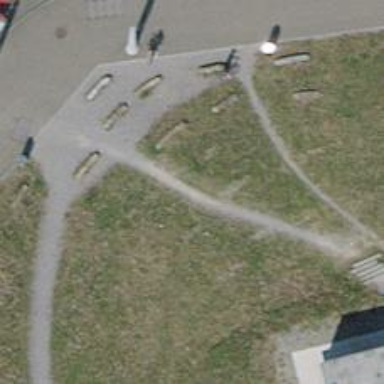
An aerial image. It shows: Footway with fine gravel surface.